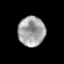
Tissue: prostate
Cell type: Epithelial cells
Senescence score: 0.2665
Nuclear area (px): 784
Mean DAPI intensity: 161.717